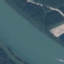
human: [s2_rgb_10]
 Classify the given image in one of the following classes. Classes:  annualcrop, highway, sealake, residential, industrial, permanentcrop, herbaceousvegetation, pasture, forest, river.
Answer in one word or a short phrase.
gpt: River